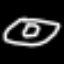
Label: donut